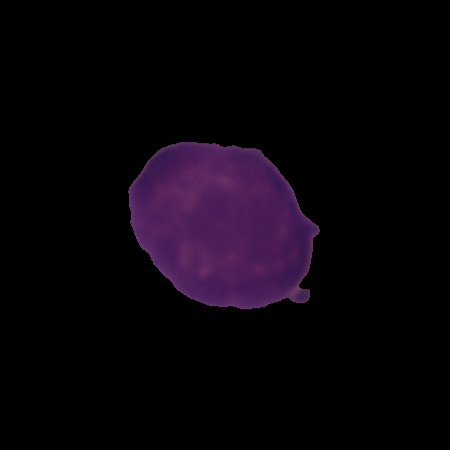
Label: healthy